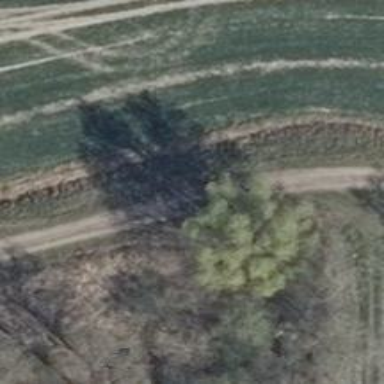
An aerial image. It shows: Sandy track road with grade 4 track type.